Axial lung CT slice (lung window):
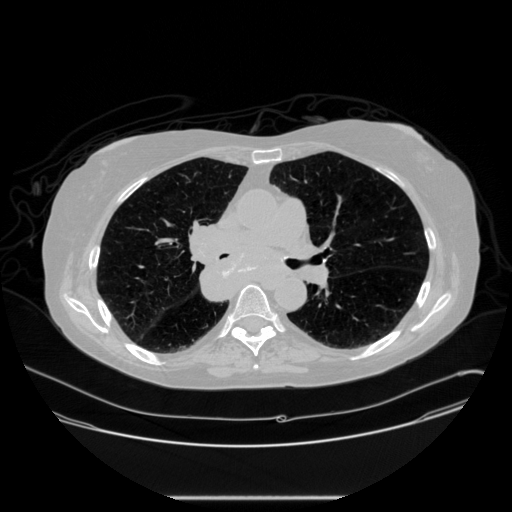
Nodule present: no